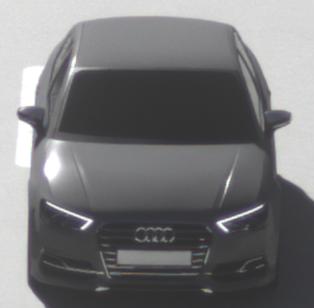
Make: Audi
Model: S3
Detailed model: 8V
Model produced from: 2013
Model produced until: 2020
Doors: 4
Color: gray
Road condition: dry road
Daytime: morning or afternoon
Contrast: high contrast